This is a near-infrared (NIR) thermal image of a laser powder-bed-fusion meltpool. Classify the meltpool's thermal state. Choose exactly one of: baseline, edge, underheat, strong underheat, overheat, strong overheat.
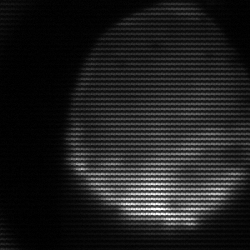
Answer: edge